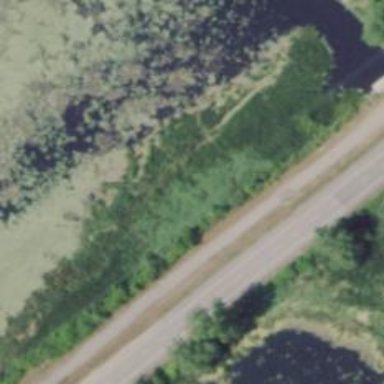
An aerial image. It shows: Reedbed wetland area.